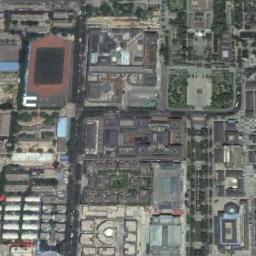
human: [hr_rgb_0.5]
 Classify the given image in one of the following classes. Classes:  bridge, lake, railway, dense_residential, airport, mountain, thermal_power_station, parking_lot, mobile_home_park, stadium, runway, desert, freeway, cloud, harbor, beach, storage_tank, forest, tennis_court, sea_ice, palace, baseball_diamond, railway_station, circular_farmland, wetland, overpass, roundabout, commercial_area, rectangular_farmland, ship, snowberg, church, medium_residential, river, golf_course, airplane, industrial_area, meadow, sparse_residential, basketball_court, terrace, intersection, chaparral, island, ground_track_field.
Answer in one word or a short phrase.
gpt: ground_track_field